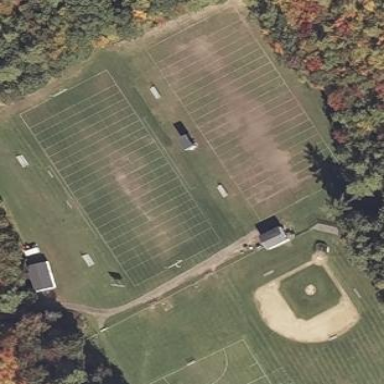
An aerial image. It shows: Grassy pitch for various sports activities.